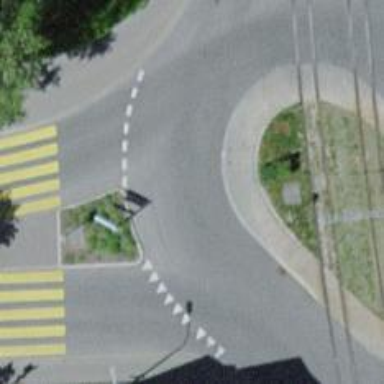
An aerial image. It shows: Tertiary road made of asphalt leading to roundabout junction.